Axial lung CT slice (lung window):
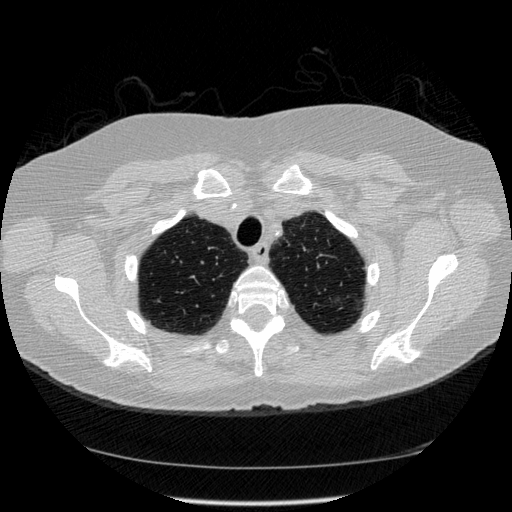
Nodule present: no